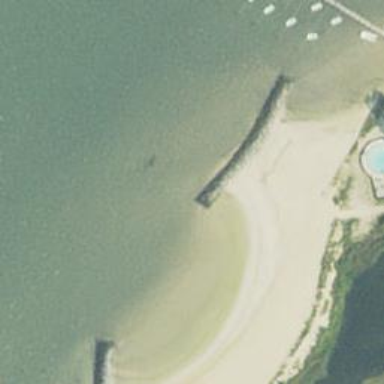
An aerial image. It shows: Breakwater structure.